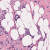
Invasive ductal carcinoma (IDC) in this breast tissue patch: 1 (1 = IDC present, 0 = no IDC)